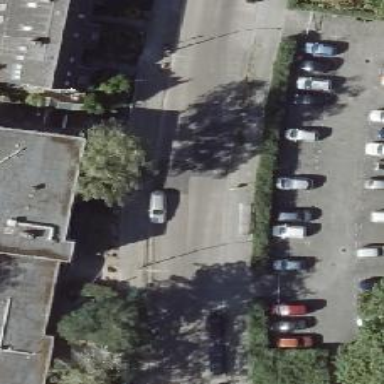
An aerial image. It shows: Public transport stop position.